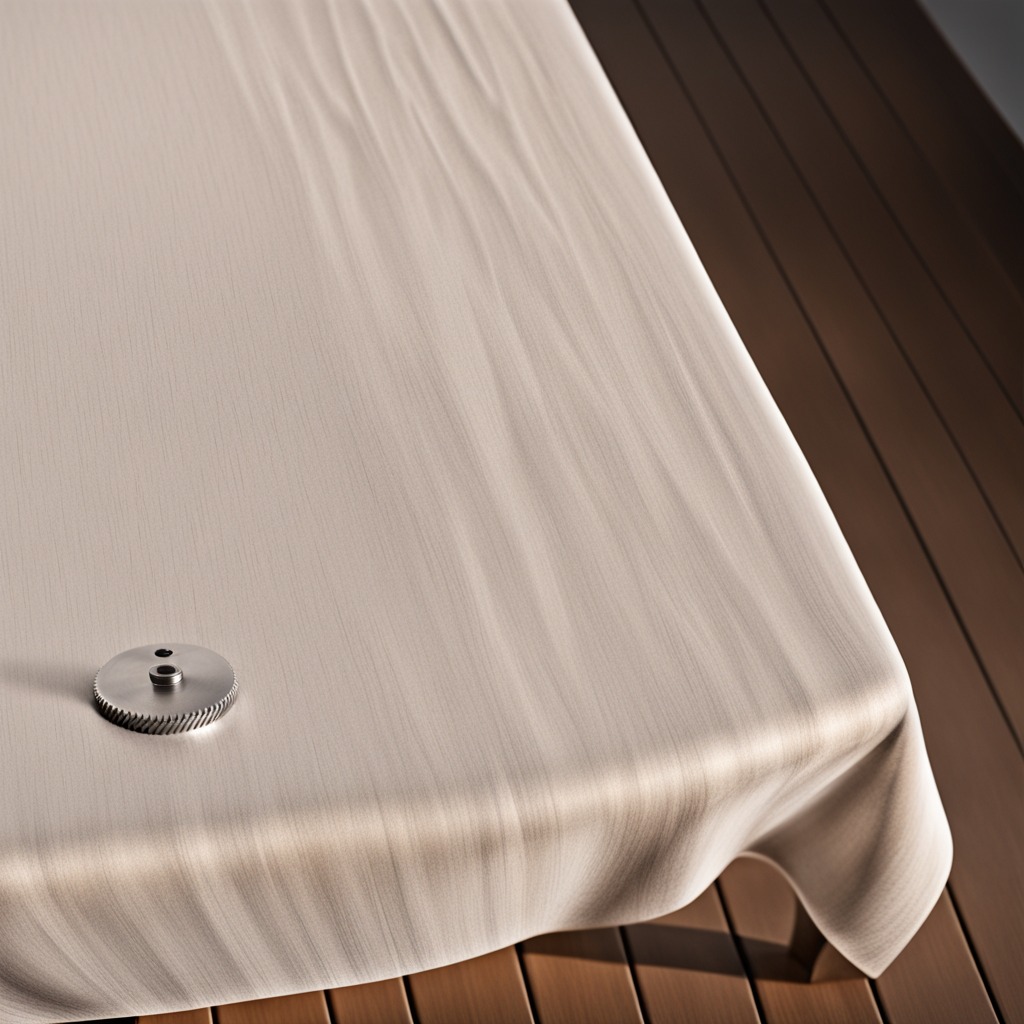
A steel gear with teeth is lying on a wooden table in an outdoor workshop during daytime bright natural light soft shadows worn but beneath the cloth.